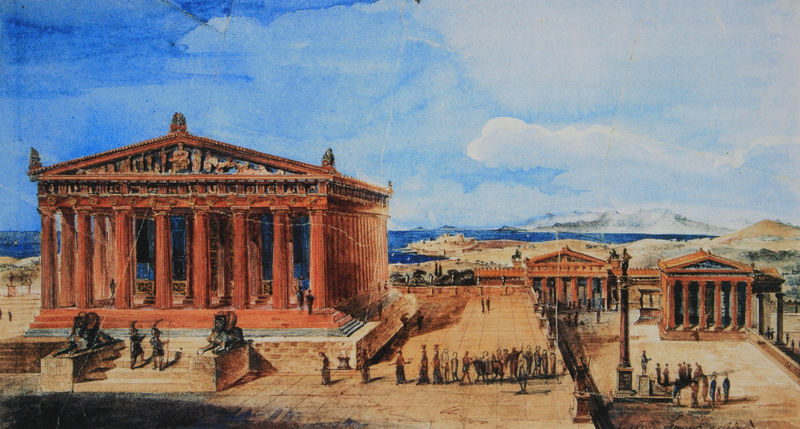
Titel: Kolorierte Perspektive der Akropolis, Athen
Künstler: Gottfried Semper
Institution: unbekannt
Schlagwörter: blau, gemälde, himmel, meer, schatten, weiß, wolken, aquarell, frauen, grün, menschen, ocker, sand, see, braun, grau, licht, männer, schwarz, säule, säulen, zeichnung, anlage, rot, architektur, steine, hügel, sonne, küste, ansicht, pflaster, berge, gebirge, wüste, zug, dächer, giebel, mauer, platz, figuren, treppen, soldaten, stufen, antike, mauerwerk, fliesen, schlange, koloriert, rüstung, kapitelle, römer, helme, gesims, löwen, architrave, zeus, obelisk, griechenland, kanneluren, lanzen, prozession, vorhof, tempel, helmbusch, azur, kapitel, sphinx, ägypten, gebälk, akropolis, rekonstruktion, tempelanlage, sizilien, tympanon, gesamtansicht, schäfte, palmetten, peripteros, südeuropa, paestum, sphingen, sphinxe, sphinxen, saäulen